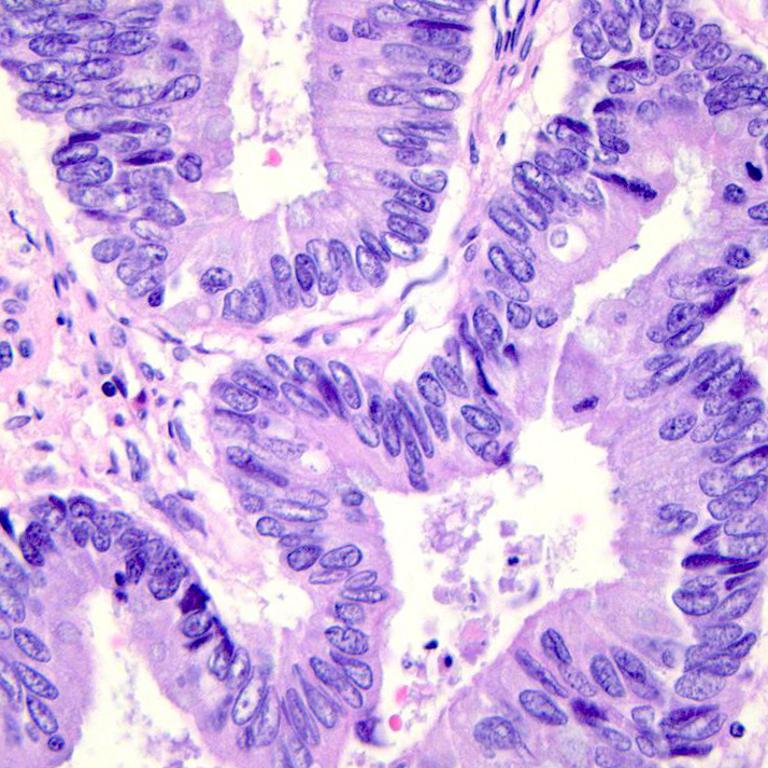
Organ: colon
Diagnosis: adenocarcinomas